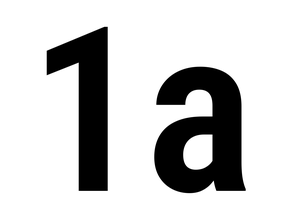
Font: Roboto_Condensed_SemiBold